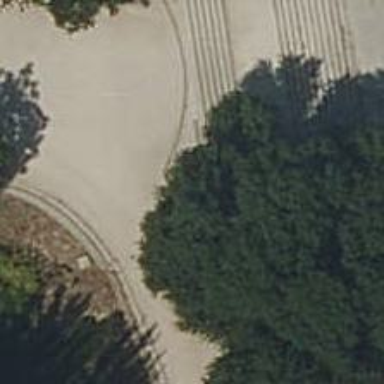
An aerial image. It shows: Park filled with broadleaved trees.